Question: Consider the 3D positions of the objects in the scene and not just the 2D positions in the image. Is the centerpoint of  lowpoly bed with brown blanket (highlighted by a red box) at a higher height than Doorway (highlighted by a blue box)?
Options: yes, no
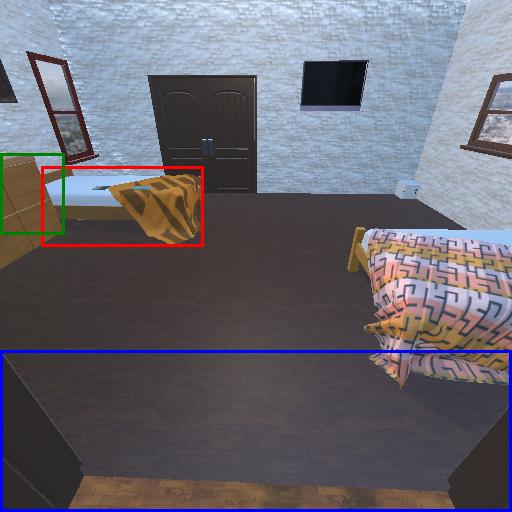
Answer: yes